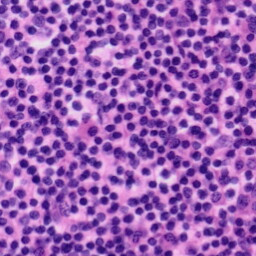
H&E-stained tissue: Tonsil